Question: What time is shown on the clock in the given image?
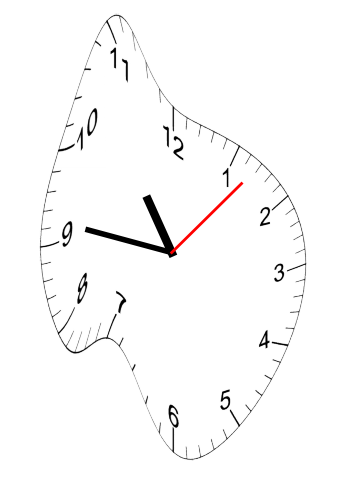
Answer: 10:46:07